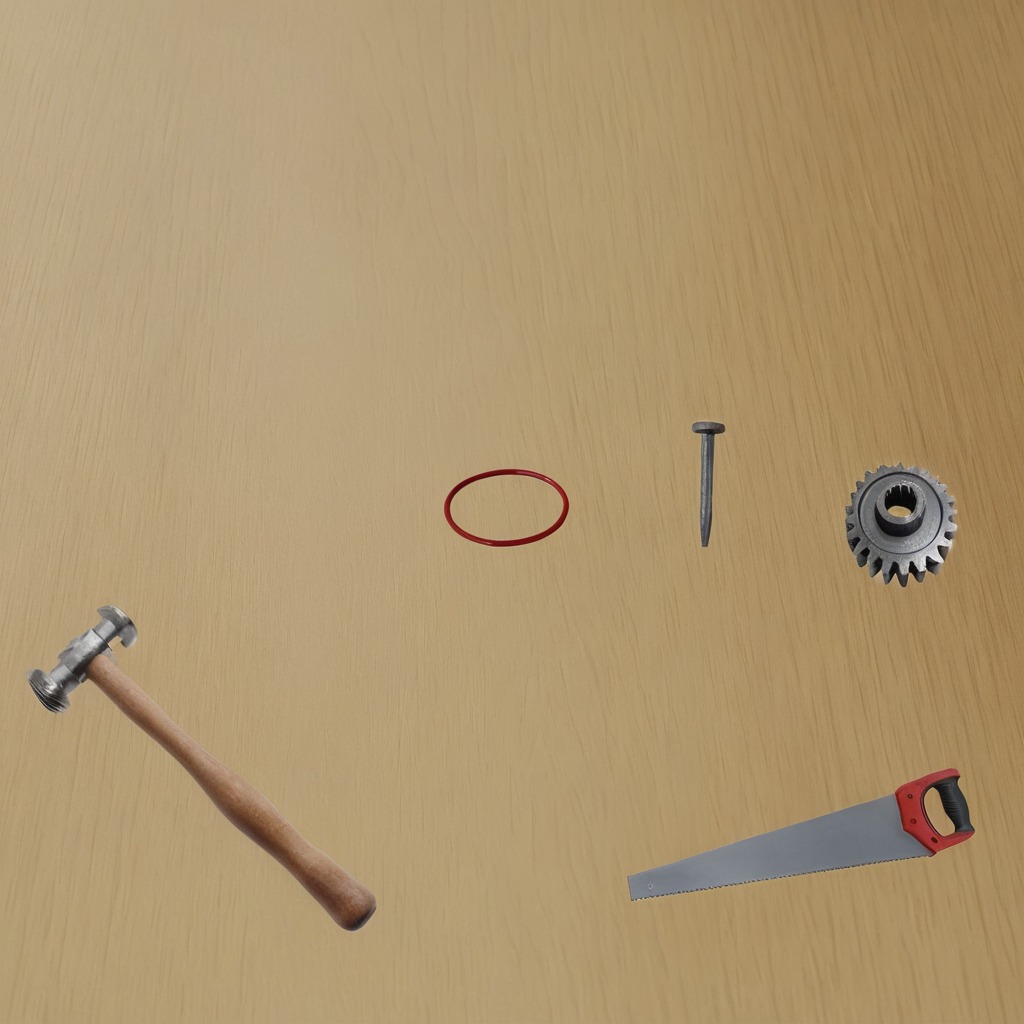
A rubber o-ring, a steel gear with teeth, a hammer, an iron nail, and a handheld metal saw are lying on the plywood surface.